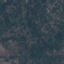
Land use / land cover: HerbaceousVegetation